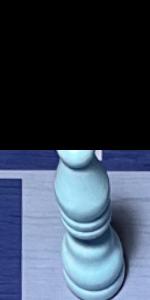
Label: Bishop_White